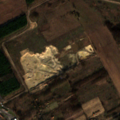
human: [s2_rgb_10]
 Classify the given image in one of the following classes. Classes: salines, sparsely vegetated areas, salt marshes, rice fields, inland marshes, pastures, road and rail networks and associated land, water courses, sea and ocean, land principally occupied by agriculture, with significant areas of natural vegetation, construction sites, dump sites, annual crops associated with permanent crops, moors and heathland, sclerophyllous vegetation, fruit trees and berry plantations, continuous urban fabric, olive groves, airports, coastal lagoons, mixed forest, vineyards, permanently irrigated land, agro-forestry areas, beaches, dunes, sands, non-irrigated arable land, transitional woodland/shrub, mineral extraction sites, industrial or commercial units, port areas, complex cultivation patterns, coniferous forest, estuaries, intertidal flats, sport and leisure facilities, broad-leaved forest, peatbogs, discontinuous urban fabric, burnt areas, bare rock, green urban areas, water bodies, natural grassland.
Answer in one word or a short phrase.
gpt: road and rail networks and associated land, non-irrigated arable land, pastures, land principally occupied by agriculture, with significant areas of natural vegetation, broad-leaved forest, coniferous forest